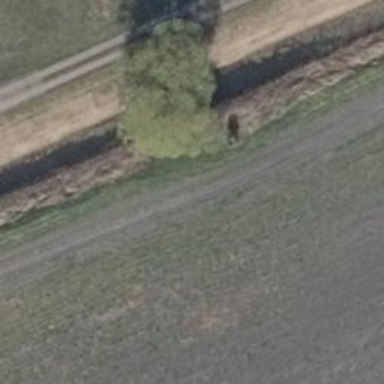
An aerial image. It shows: Hunting stand.